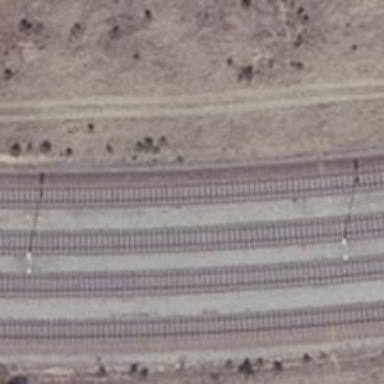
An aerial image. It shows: Rail yard with electrified contact lines for the railway.